【题型】解答题　【知识点】平面几何　【难度】easy
如图, 在梯形 $ABCD$ 中, $AD // BC$, $\angle DCB = 90^\circ$, 点 $E$ 是边 $AB$ 中点, 连接 $DE$ 并延长 $DE$ 交 $CB$ 的延长线于点 $F$, $\angle CBA = 2\angle F$, 且 $AC = BC$。

(1) 求证：$\triangle FBE \sim \triangle FEC$；

(2) 求证：$DC^2 = AD \cdot FC$。
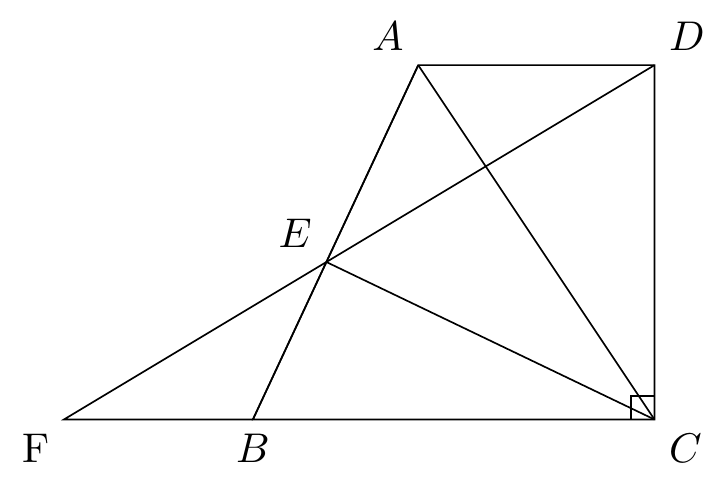
【解答】
证明：
(1) $\because AD // BC$,

$\therefore \angle ADF = \angle EFB$,

$\because E$ 为 $AB$ 中点,

$\therefore AE = BE$,

$\because AD // BC$,

$\therefore \frac{AE}{BF} = \frac{DE}{EF}$,

$\therefore EF = DE$,

$\because \angle DCB = 90^\circ$,

$\therefore CE = EF$,

$\therefore \angle F = \angle ECF$,

$\because \angle CBF = 2\angle F$, $\angle CBF = \angle F + \angle FEB$,

$\therefore \angle F = \angle FEB$,

$\therefore \angle FEB = \angle ECF$,

又 $\because \angle F = \angle F$,

$\therefore \triangle FBE \sim \triangle FEC$；

(2) $\because AC = BC$, $E$ 为 $AB$ 中点,

$\therefore CE \perp AB$, $\angle ECB = \angle ACE$,

$\because \angle ACB = 90^\circ$,

$\therefore \angle ECB + \angle EBC = 90^\circ$,

又由 (1) 可得 $\angle EBC = 2\angle ECB$,

$\therefore \angle F = \angle ECB = \angle ECA = 30^\circ$,

$\therefore \angle ACB = 60^\circ$,

$\because \angle DCB = 90^\circ$,

$\therefore \angle DCA = 30^\circ$,

$\therefore \angle DCA = \angle F$,

又 $\because AD // BC$,

$\therefore \angle ADC + \angle DCB = 180^\circ$,

$\therefore \angle ADC = \angle DCF = 90^\circ$,

$\therefore \triangle ADC \sim \triangle DCF$,

$\therefore \frac{AD}{DC} = \frac{DC}{CF}$, 即 $DC^2 = AD \cdot FC$。